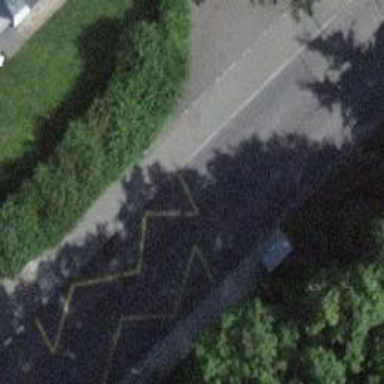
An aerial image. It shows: Unmarked crossing on footway.